Interaction volume radius: 10 \u00c5
Interaction volume height: 15 \u00c5
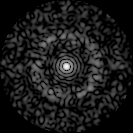
Disorder parameter: 0.8211